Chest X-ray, AP view. Patient: 23 years old, sex M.
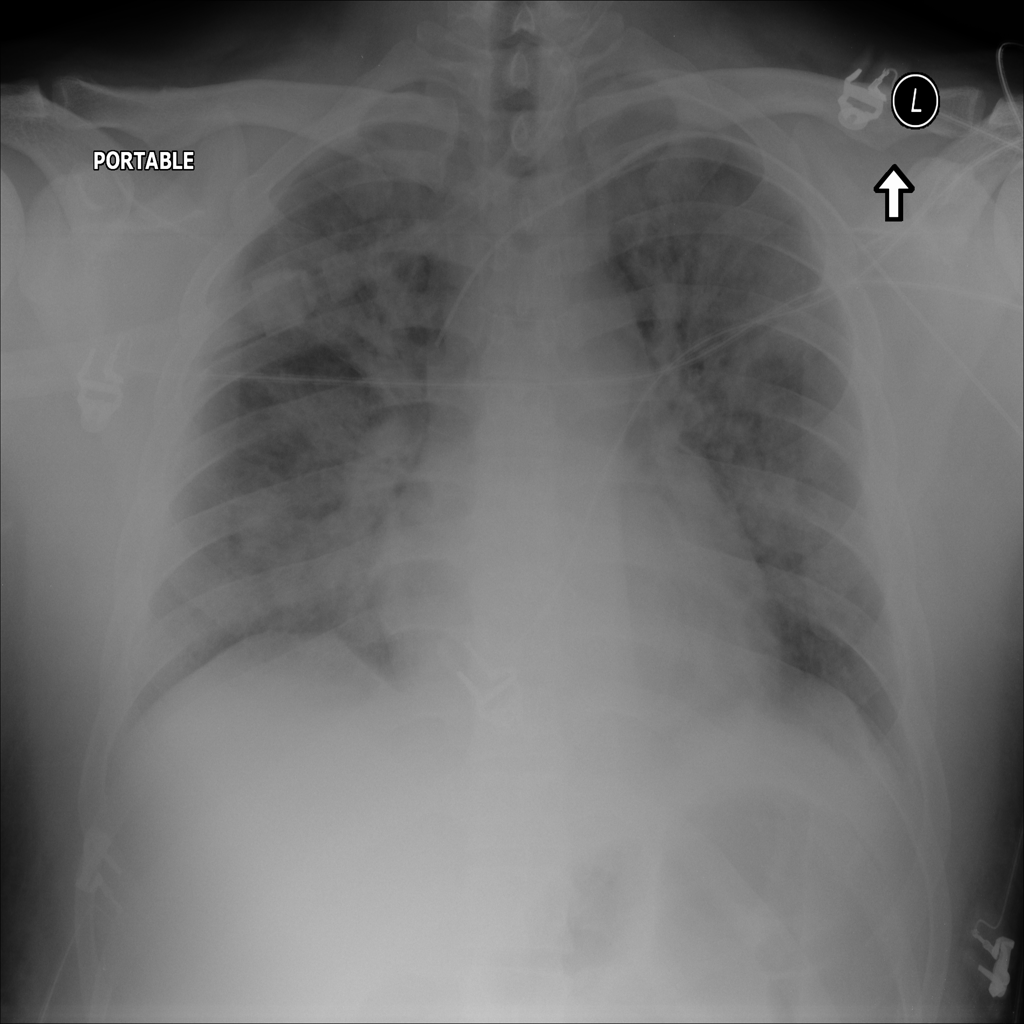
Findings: Consolidation, Infiltration